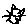
Label: cat